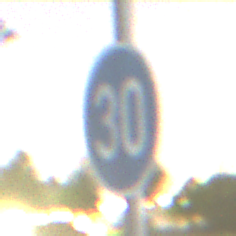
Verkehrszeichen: VorgeschriebeneMindestgeschwindigkeit
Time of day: Night
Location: Outdoor (Nature)
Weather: Overcast
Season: NotSpecified
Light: Artificial